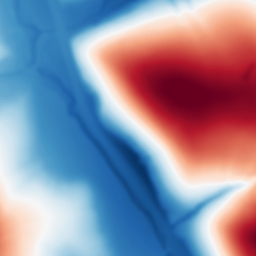
Category: multiscale
Decomposition family: dog_multiscale
Decomposition parameters: sigma_ratio: 2
n_scales: 6
base_sigma: 2
Upsampling method: linear_exact
Upsampling parameters: scale: 2
Upsampling scale: 2